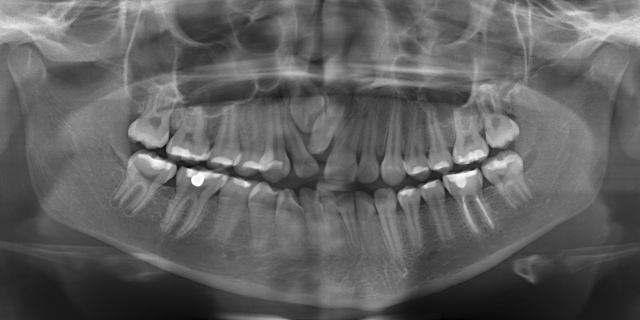
adult